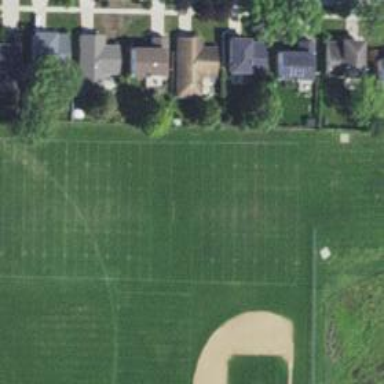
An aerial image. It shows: American football pitch.